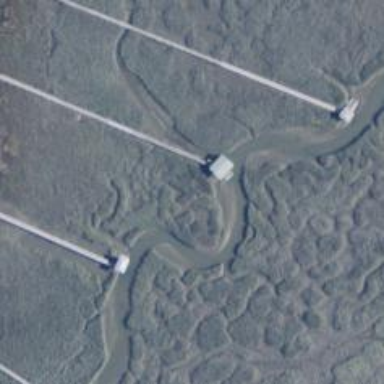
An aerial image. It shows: Footway on bridge.